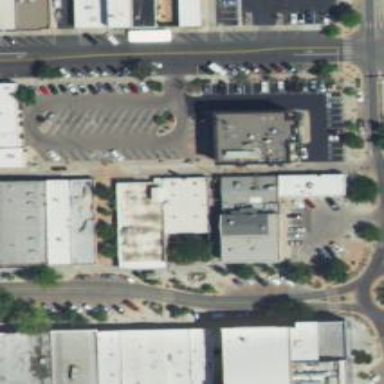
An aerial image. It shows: Parking space is available.